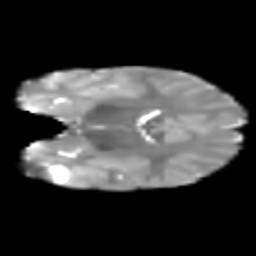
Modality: T2w
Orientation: coronal
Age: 7
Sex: female
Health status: healthy